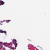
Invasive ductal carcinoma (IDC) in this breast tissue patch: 0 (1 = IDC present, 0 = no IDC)